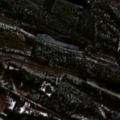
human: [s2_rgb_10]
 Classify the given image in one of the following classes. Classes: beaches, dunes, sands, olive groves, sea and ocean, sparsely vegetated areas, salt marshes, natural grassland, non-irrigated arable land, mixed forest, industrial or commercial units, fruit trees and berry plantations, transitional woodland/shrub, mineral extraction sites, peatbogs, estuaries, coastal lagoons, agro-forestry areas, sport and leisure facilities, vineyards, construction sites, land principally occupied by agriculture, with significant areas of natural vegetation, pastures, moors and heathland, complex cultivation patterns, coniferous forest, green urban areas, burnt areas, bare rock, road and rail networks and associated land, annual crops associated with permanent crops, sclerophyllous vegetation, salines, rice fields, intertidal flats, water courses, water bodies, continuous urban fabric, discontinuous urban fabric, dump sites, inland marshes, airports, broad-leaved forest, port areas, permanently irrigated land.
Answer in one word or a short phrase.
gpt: coniferous forest, transitional woodland/shrub, peatbogs, water bodies